Field crop: maize
Growth stage: 2
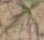
Species: salsola